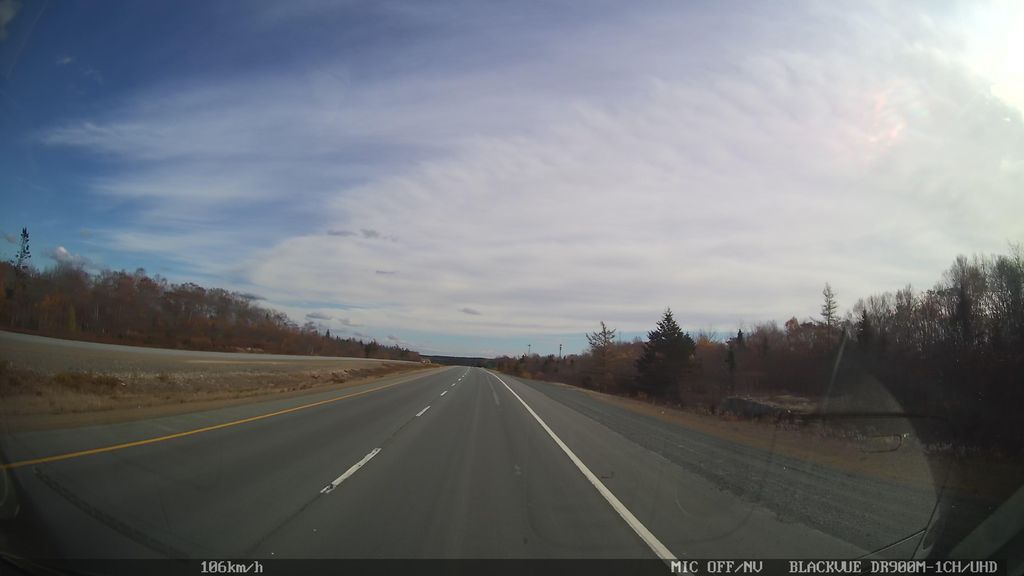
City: halifax